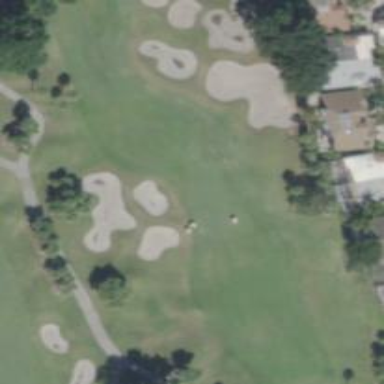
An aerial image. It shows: View of golf hole.